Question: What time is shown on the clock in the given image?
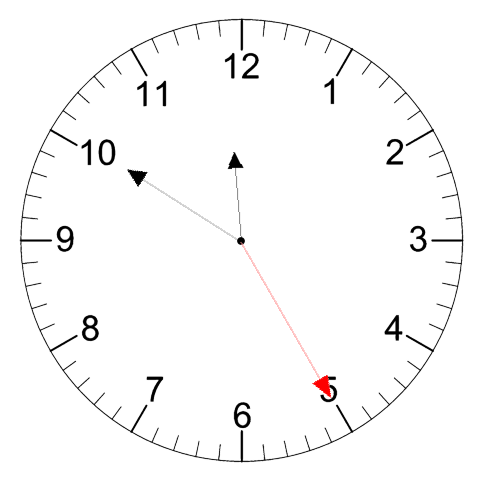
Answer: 11:50:25